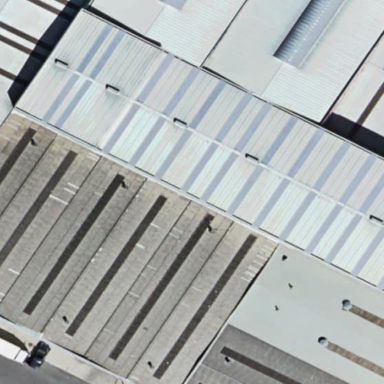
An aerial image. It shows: Warehouse building.